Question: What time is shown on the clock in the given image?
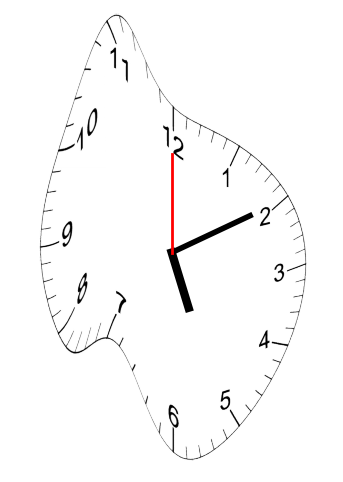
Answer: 05:10:00